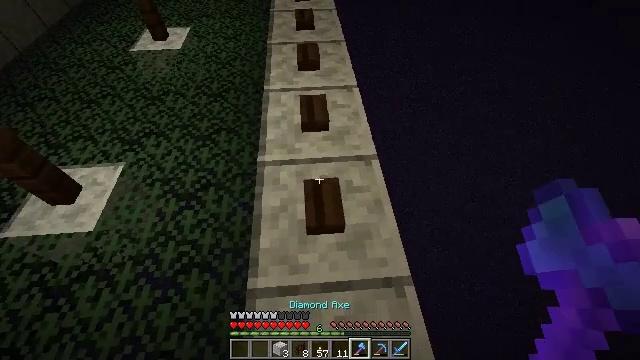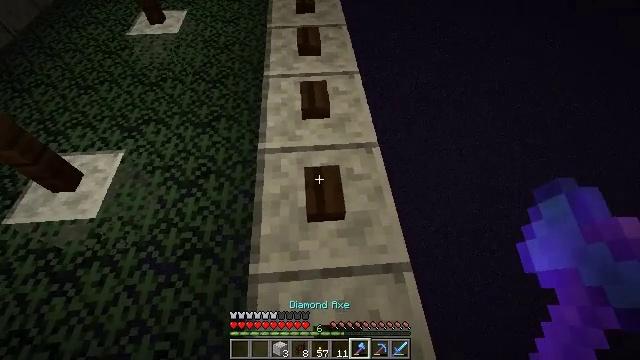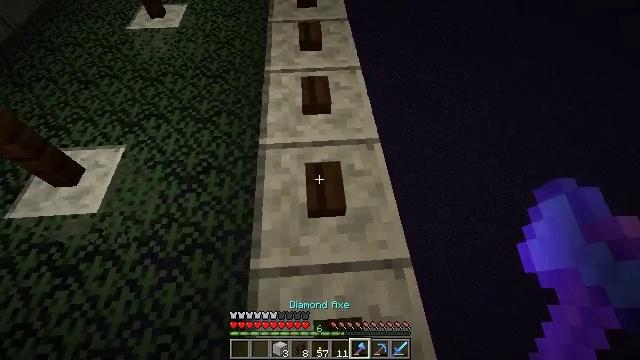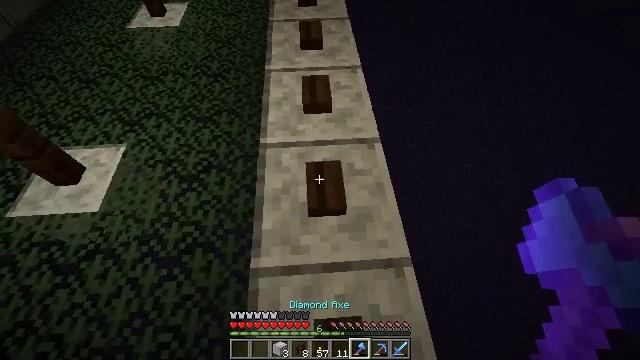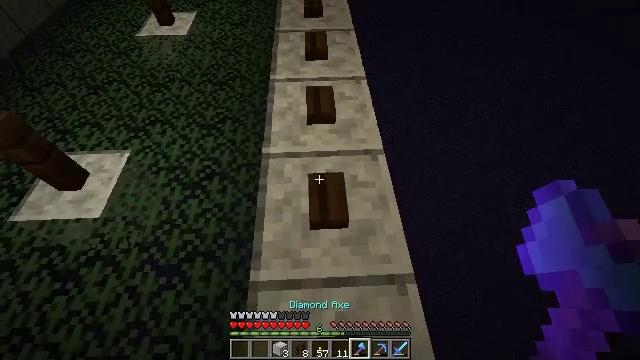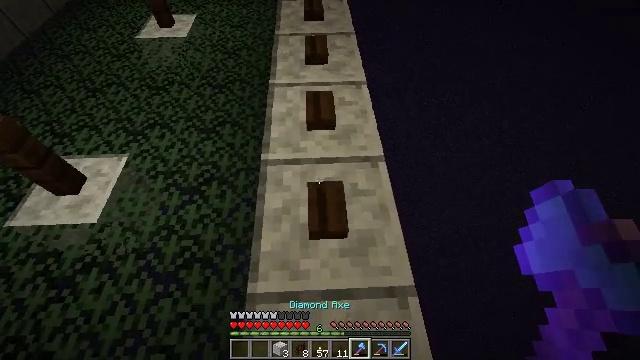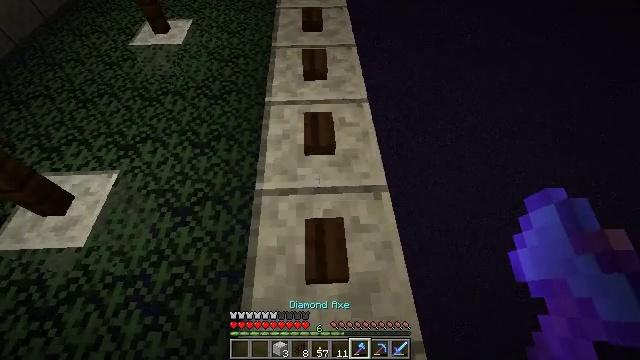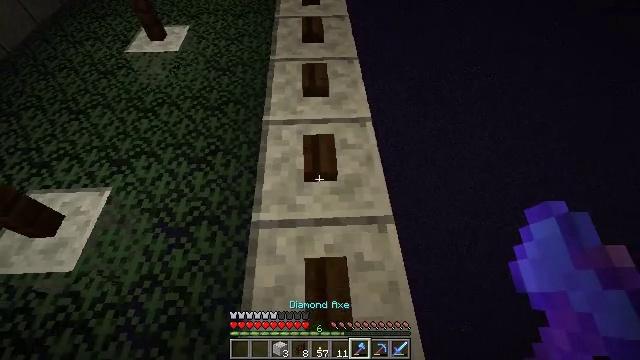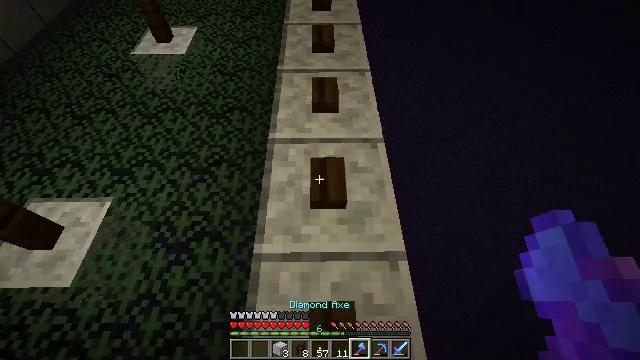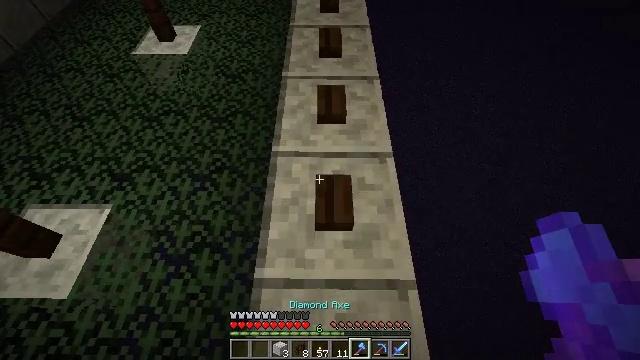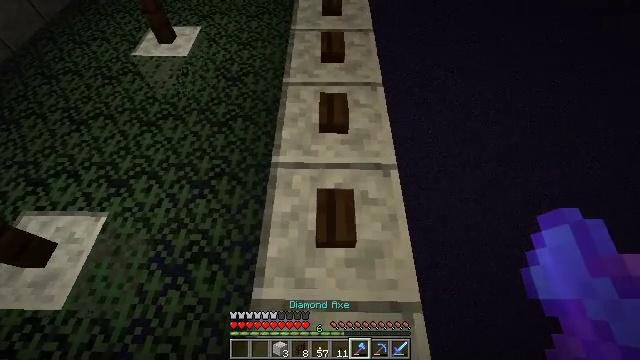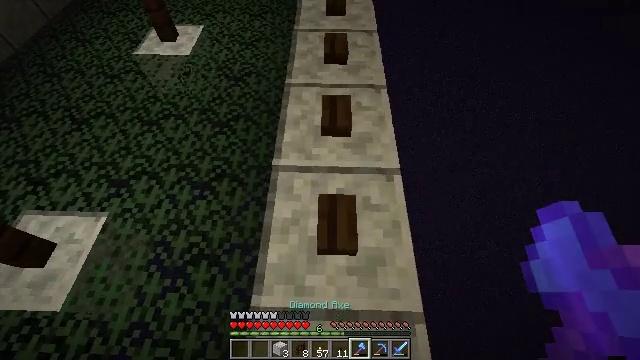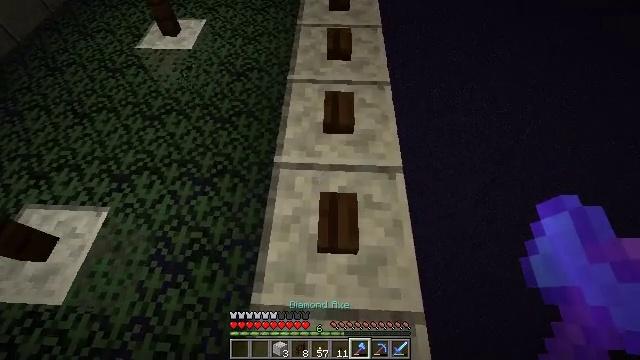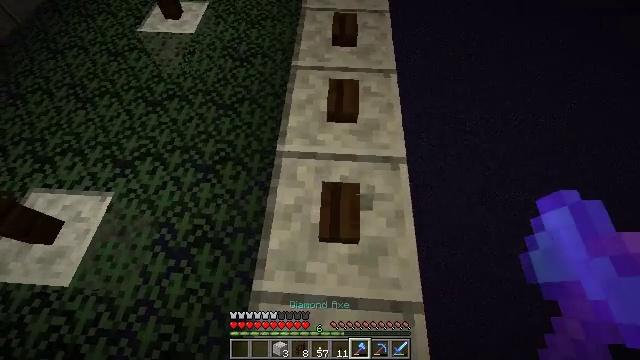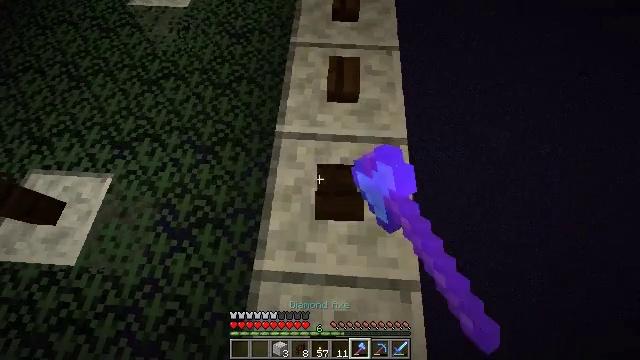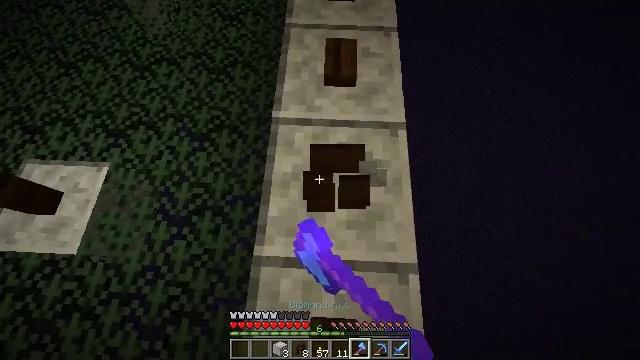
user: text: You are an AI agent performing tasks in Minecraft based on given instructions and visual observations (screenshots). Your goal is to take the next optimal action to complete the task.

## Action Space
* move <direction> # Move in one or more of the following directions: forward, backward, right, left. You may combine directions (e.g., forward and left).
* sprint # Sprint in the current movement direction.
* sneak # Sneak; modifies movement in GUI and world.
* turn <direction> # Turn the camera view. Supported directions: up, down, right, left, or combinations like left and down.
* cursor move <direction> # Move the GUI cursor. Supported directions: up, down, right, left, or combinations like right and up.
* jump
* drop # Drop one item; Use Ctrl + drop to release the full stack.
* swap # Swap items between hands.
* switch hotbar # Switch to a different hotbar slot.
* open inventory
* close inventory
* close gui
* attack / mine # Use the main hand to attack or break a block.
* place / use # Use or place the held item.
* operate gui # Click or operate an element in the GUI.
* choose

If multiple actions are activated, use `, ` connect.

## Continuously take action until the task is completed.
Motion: motion action
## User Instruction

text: Gather the dark oak button by attacking.
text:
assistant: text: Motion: turn down
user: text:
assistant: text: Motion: no_op
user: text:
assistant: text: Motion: no_op
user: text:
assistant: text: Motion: move forward, turn left and up
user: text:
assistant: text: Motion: move forward
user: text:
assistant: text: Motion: move forward
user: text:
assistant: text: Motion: move forward
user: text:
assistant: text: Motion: move forward, turn left
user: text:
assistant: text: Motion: move forward, turn left
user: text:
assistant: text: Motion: no_op
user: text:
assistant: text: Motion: no_op
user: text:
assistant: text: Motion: no_op
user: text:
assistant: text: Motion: turn left and down, attack / mine
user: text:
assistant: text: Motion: turn down, attack / mine
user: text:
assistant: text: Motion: turn down, attack / mine
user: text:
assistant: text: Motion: attack / mine
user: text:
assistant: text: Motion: attack / mine
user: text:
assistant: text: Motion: attack / mine
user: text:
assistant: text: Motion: attack / mine